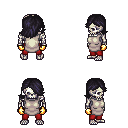
a pixel art fantasy rpg character, male body template, skeleton, white tunic, red pants, raven swoop hairstyle, gold gloves, four views (front, back, left, right), 2x2 character sprite sheet, small pixel art, hard edges, no anti-aliasing